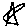
Label: star